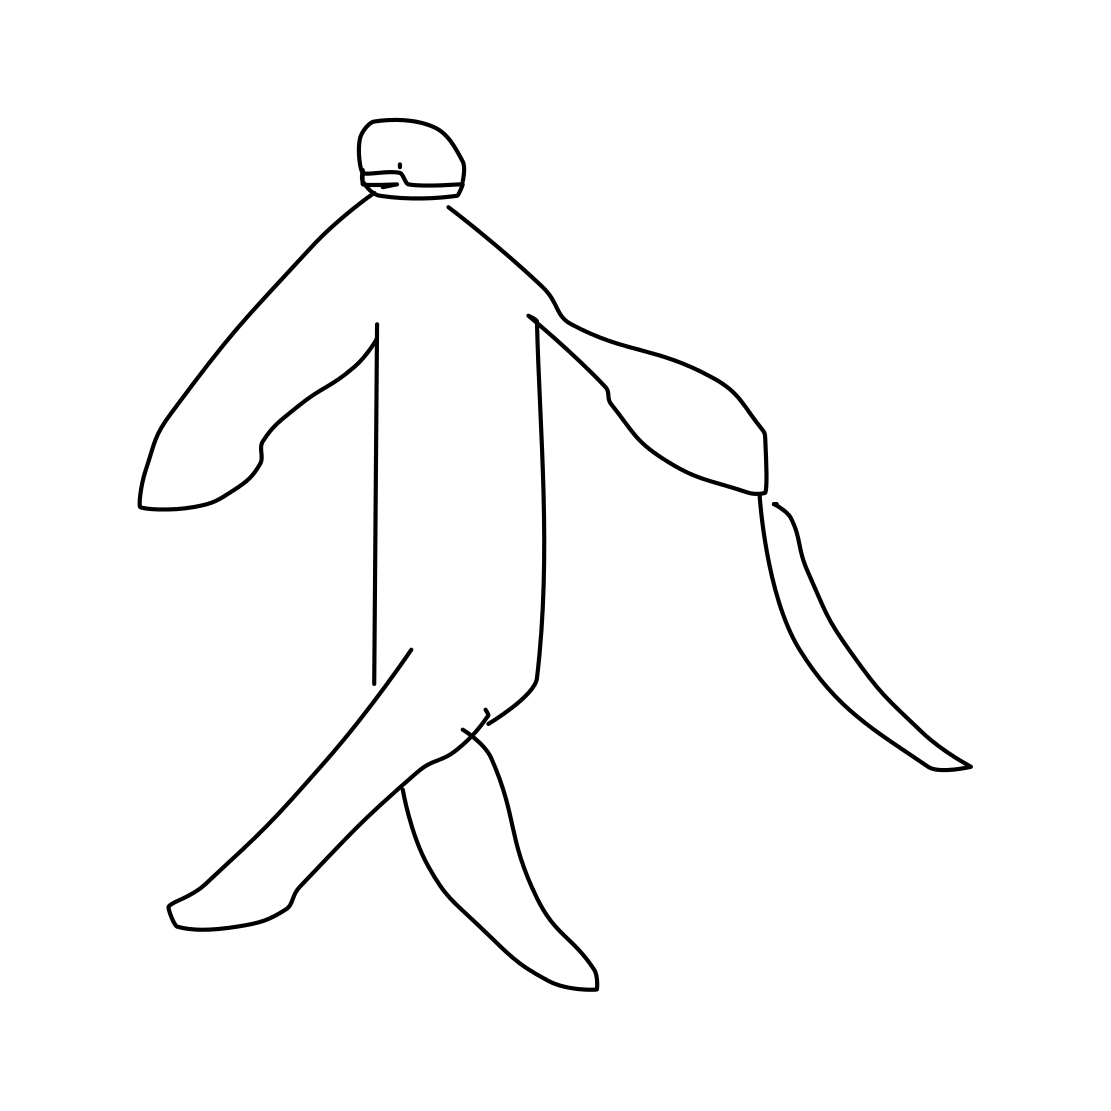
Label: person walking